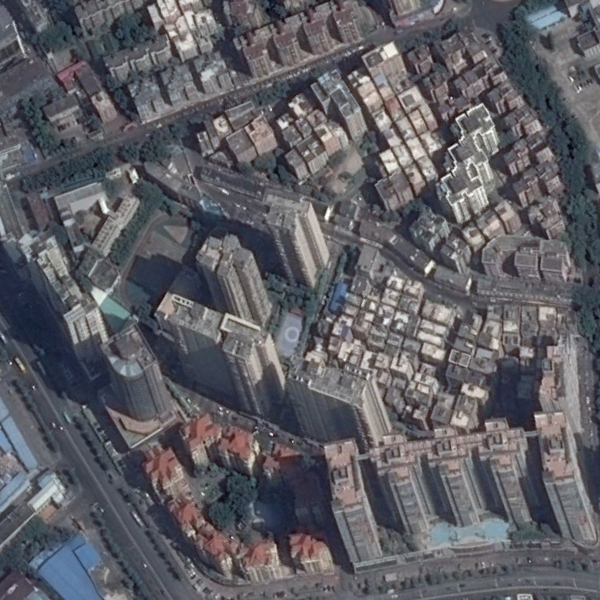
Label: Commercial